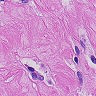
Metastatic tissue present: yes